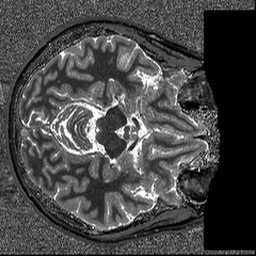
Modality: T1map
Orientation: axial
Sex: male